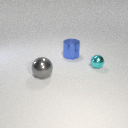
large gray metal sphere to the left of small cyan metal sphere